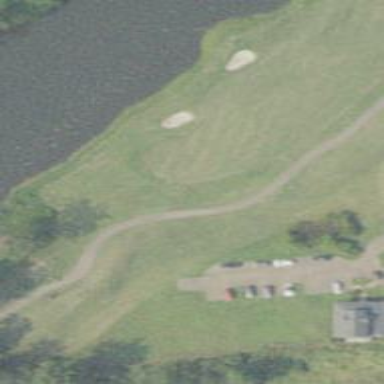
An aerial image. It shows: Golf hole.